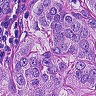
Metastatic tissue present: yes